Question:
>
Hi,
I'm using a sample problem to learn the comsol.
I would like to let my case problem (left)
3D plot, be the same as the tutorial plot (right).
My problem is that, instead of the right figure plot (that shows the resin-red color traveling from the left edge to the right one), I'm getting the nonconforming left one.
Do you have an idea if there is a choice of getting the right plot, or an advice about why I get the left plot instead of the right?
Thank you in advance!
Panos Deemac
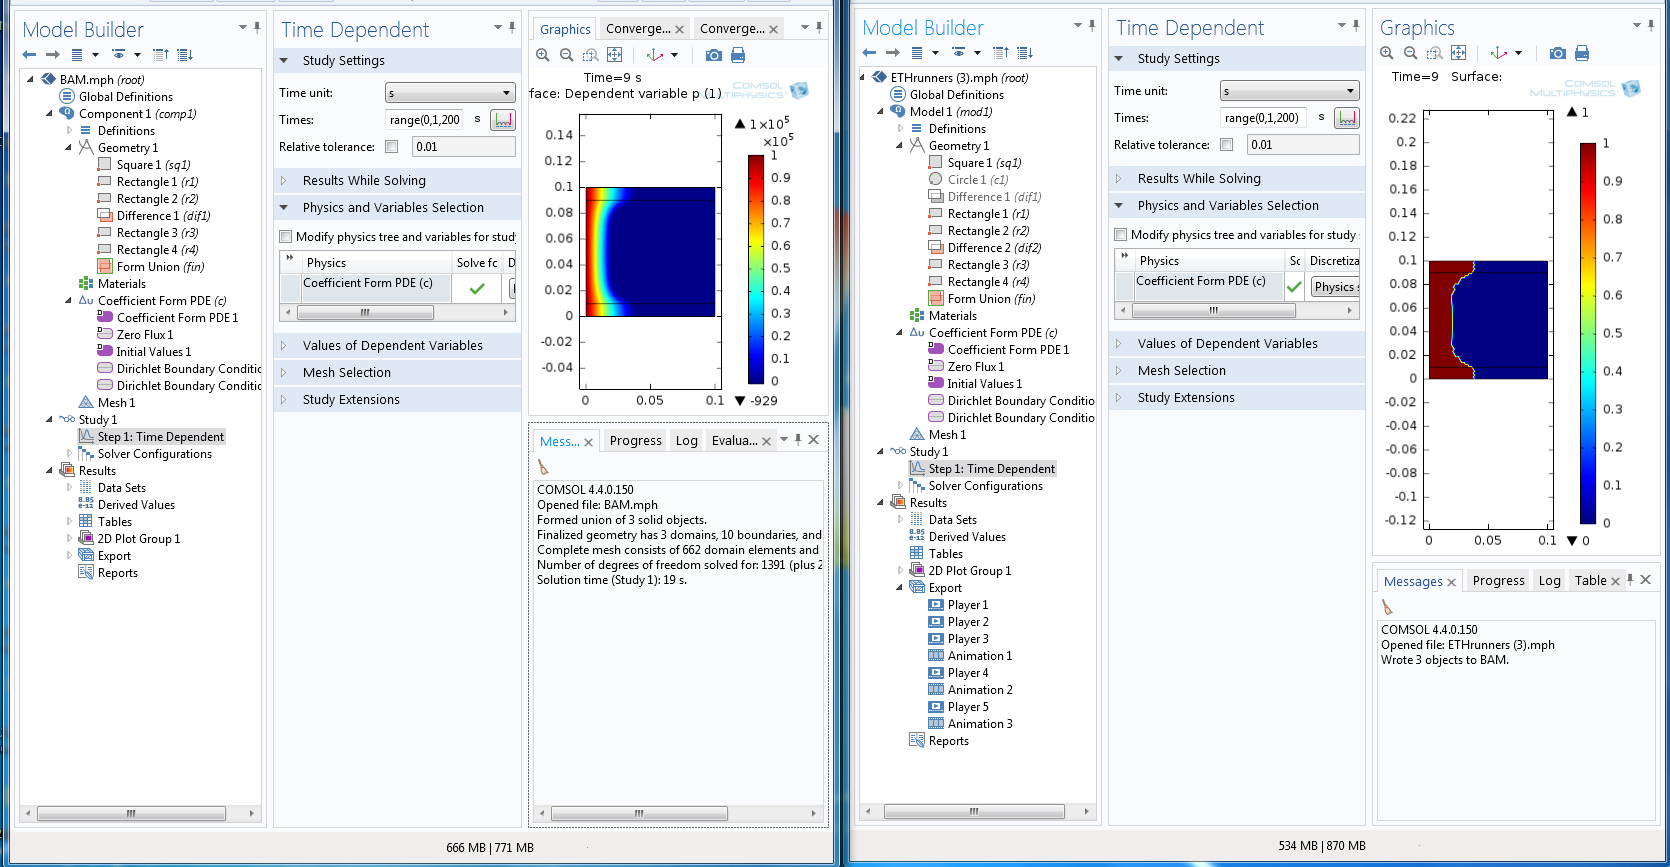
Answer: Your problem is the Colorbar. In the left the color goes up to 1x10^5 while in the right it goes to 1, thus drawing as red everything above 1. Change the color limits to the same, and you'll get the same plot.